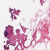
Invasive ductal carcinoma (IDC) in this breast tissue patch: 0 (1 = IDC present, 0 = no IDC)